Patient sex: M
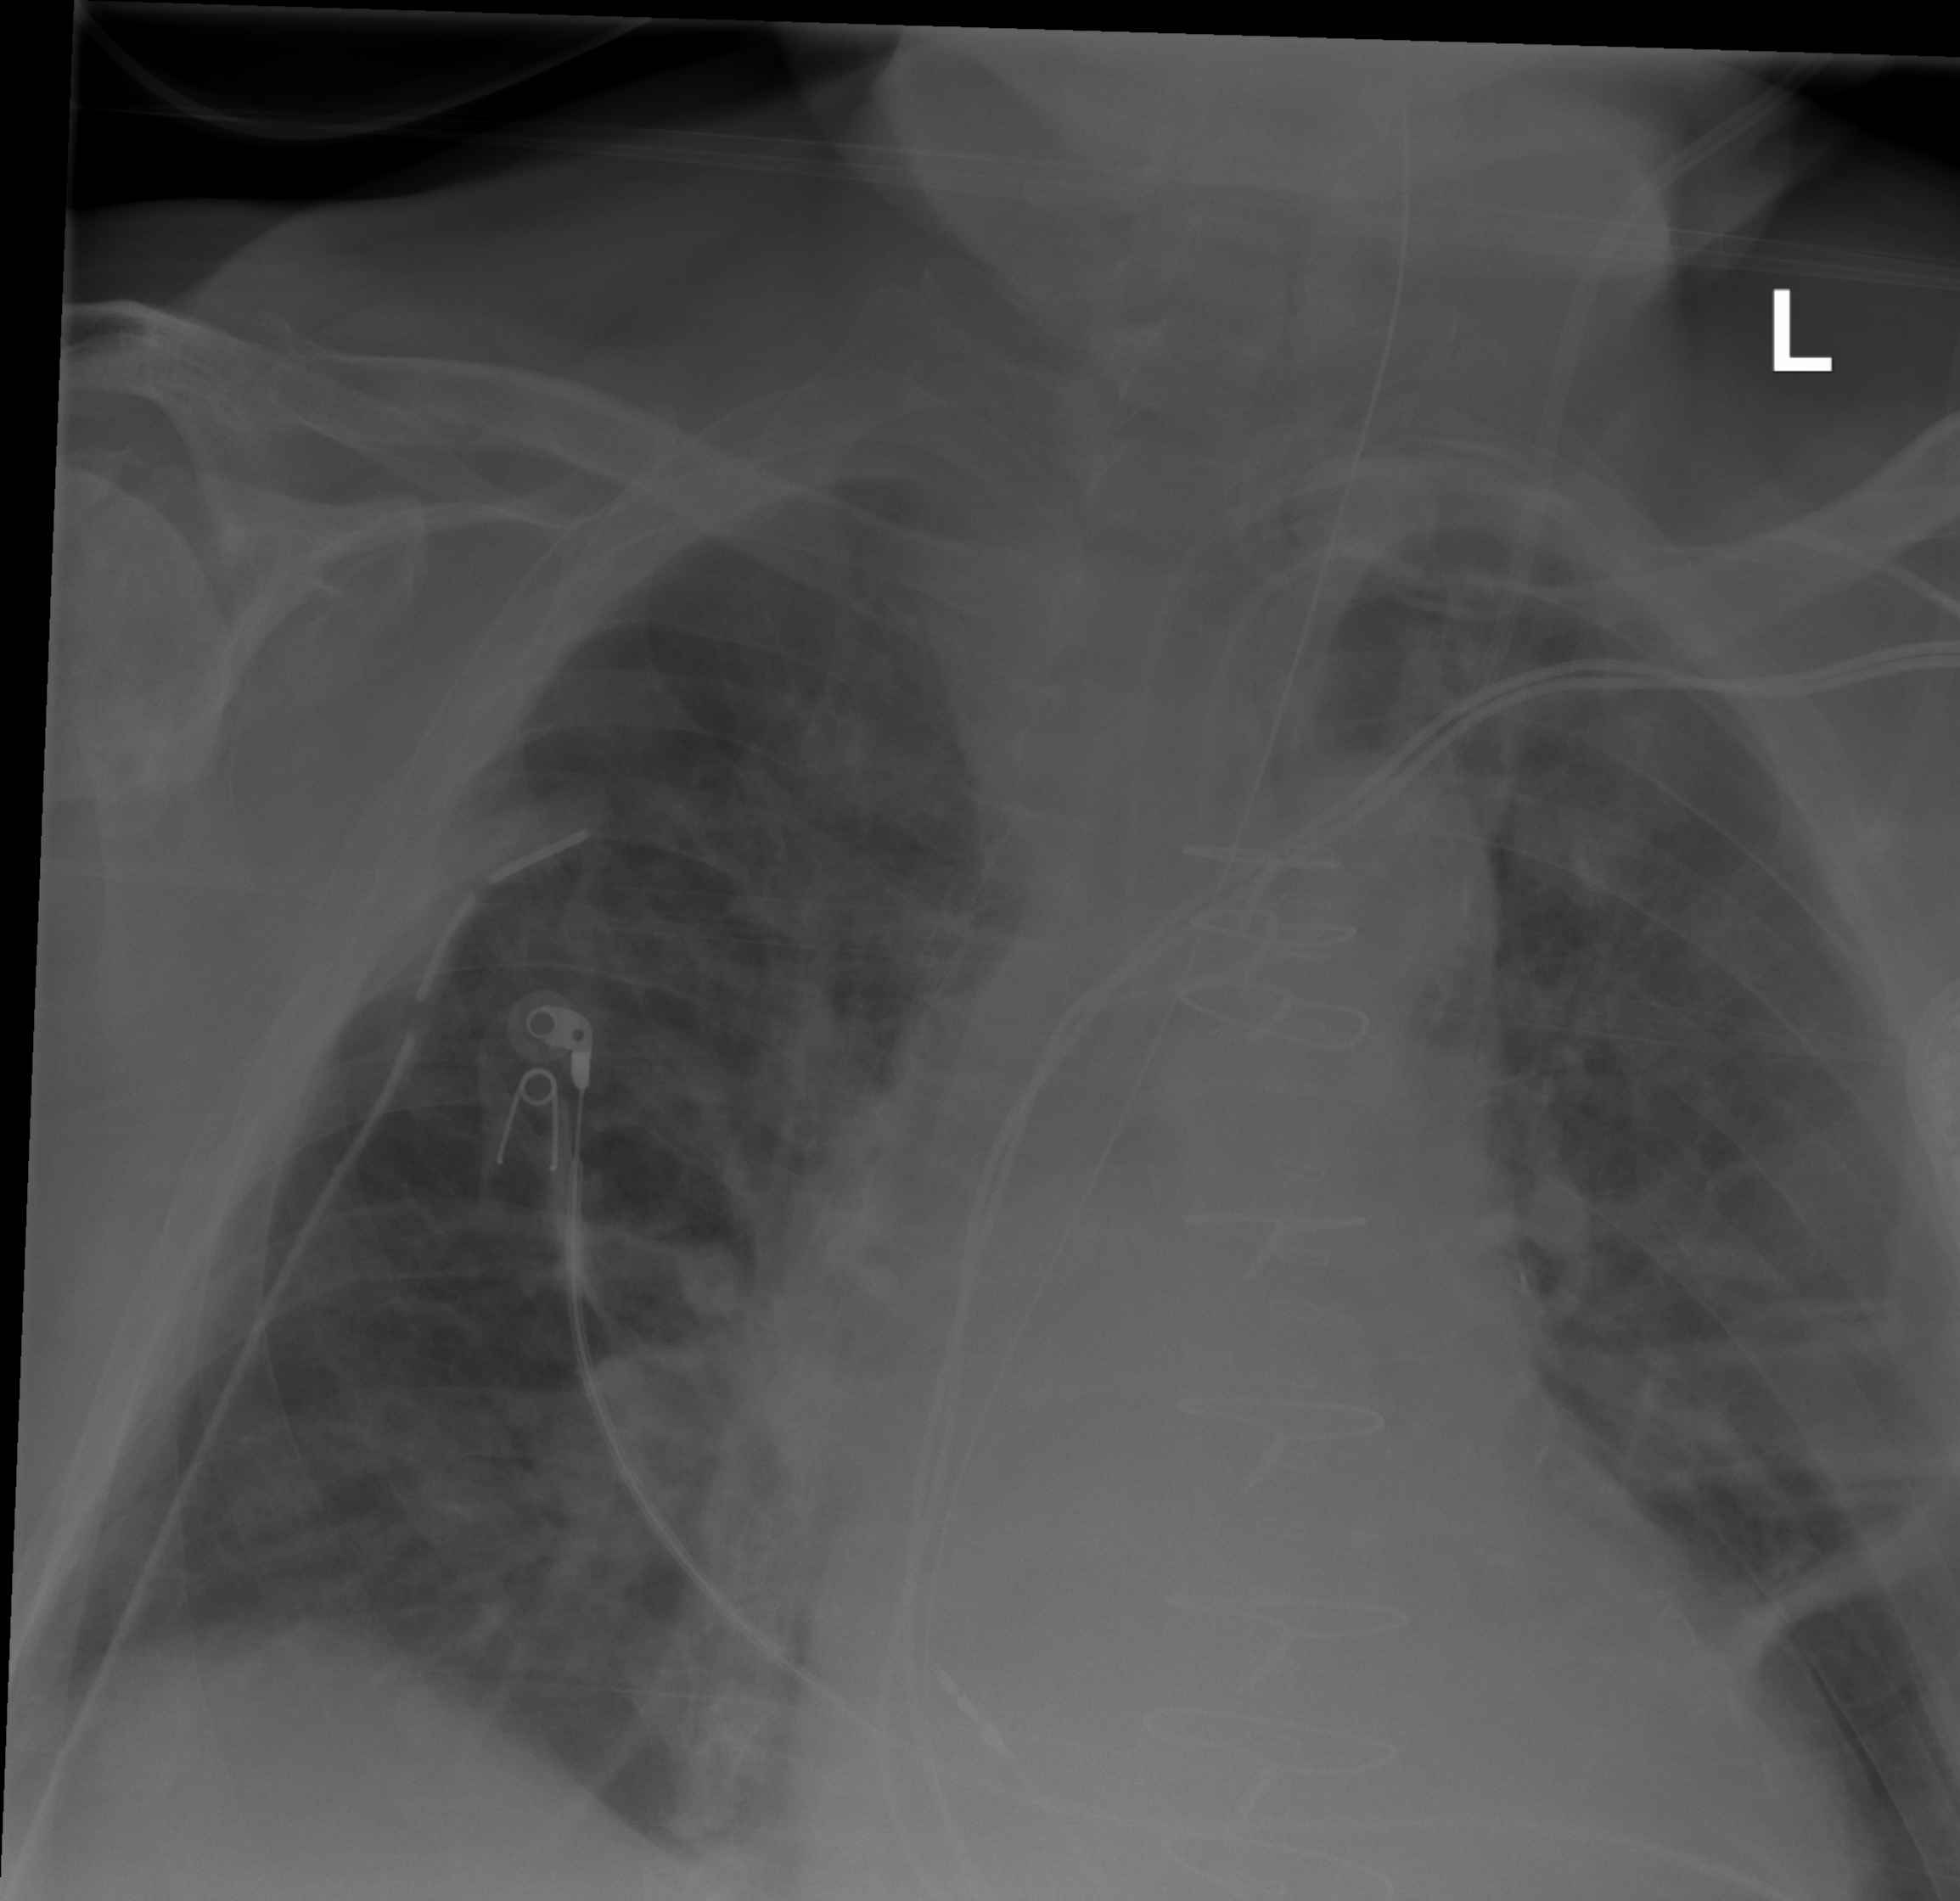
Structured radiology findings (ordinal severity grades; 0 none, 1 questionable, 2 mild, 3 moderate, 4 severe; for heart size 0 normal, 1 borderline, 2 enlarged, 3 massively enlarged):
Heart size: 2
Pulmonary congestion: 2
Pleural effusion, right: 0
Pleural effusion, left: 0
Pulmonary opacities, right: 2
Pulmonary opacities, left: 0
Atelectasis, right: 2
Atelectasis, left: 2